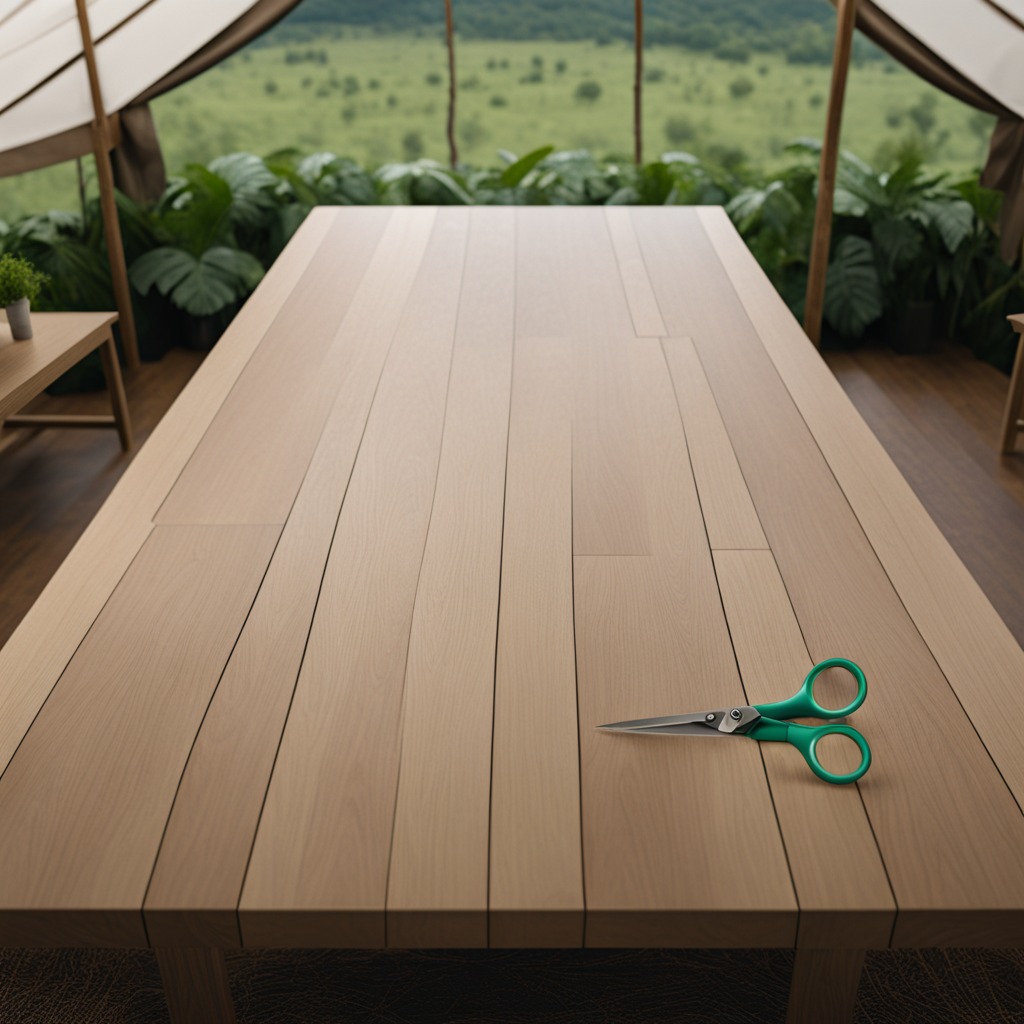
A scissor is lying on a wooden table inside a jungle field workshop tent.